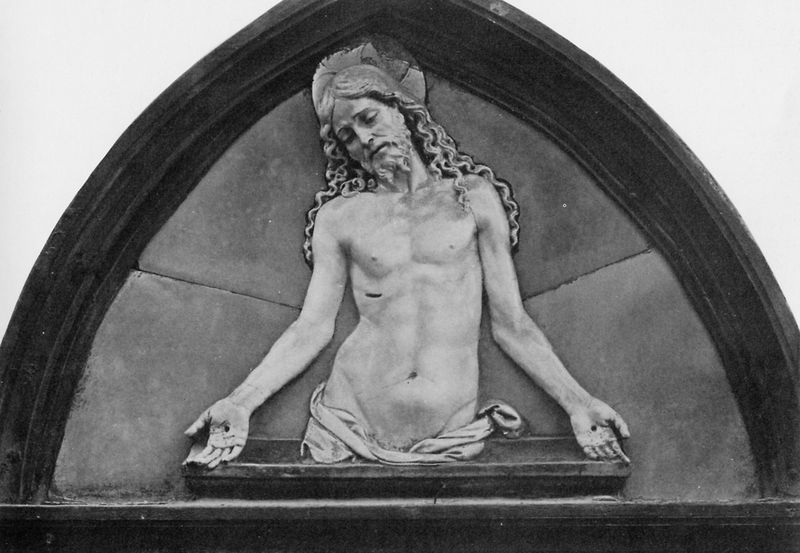
Titel: Darstellung der Kreuzigung in der Barmherzigkeitskirche in Florenz
Künstler: Gebrüder Alinari
Standort: Bologna
Institution: Istituto di Storia dell'Arte dell'Università di Bologna
Schlagwörter: kopf, körper, mann, nackt, weiß, brust, frisur, grau, haar, marmor, mund, schwarz, tuch, bart, arme, gesicht, stein, haare, frontal, lippen, locken, mittelscheitel, scheitel, skulptur, relief, bogen, nabel, bauch, faltenwurf, plastik, foto, fotografie, photographie, nische, lendentuch, rippen, schwarzweiß, löcher, photo, heiligenschein, sarg, christus, jesus, wunden, wundmale, leiden, aufnahme, seitenwunde, heilgenschein, narben